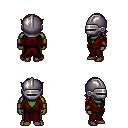
a pixel art fantasy rpg character, male body template, orc, green skin, red robe, teal pants, blonde long bangs hairstyle, metal helm, leather bracers, maroon shoes, four views (front, back, left, right), 2x2 character sprite sheet, small pixel art, hard edges, no anti-aliasing